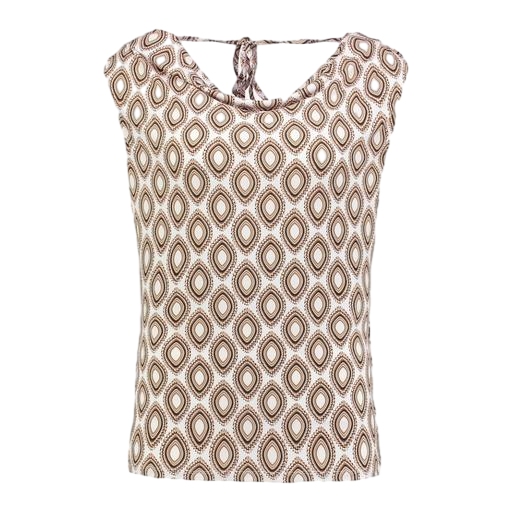
patterned tank top, printed tank top, brown printed top, white background